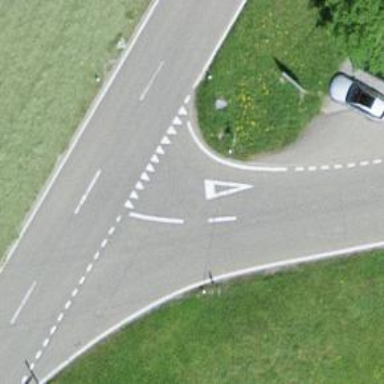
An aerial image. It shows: Road with "give way" sign.